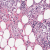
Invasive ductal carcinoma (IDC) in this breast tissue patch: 0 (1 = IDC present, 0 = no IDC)